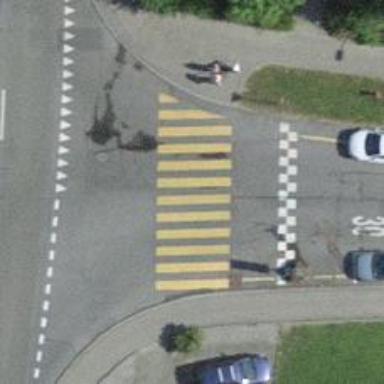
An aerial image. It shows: Footway with asphalt surface and zebra crossing.